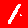
Digit: 1